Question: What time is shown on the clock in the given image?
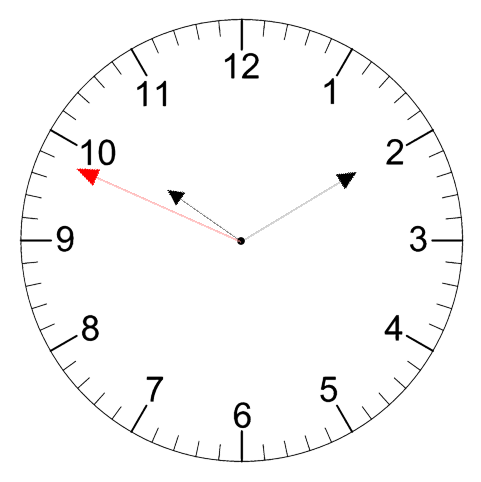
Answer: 10:09:49